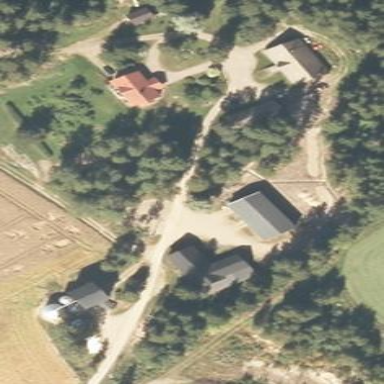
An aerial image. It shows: Farmyard in rural farm setting.